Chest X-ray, PA view. Patient: 58 years old, sex M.
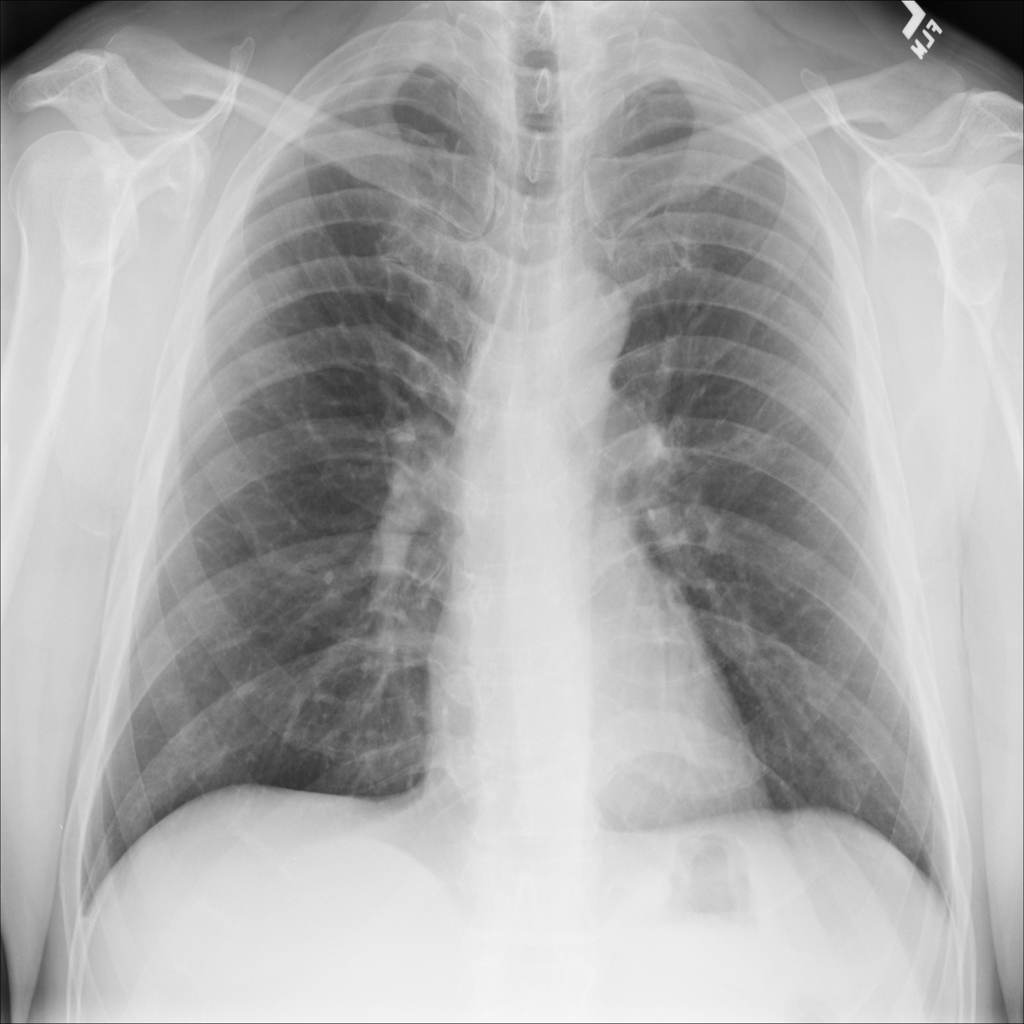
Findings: Emphysema